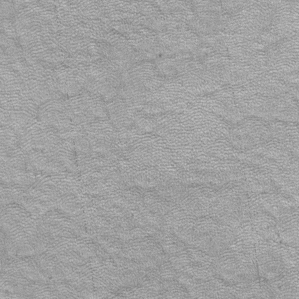
Label: frost